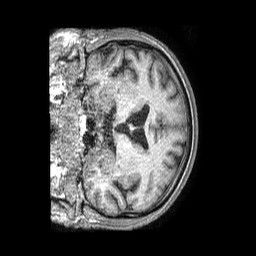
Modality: T1w
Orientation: coronal
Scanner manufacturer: philips
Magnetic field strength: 1.5 T
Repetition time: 0.007641 s
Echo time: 0.003532 s